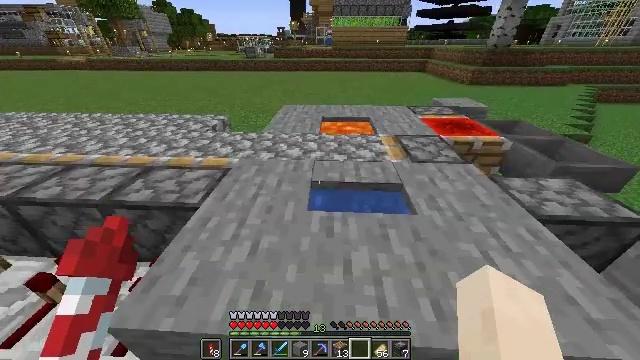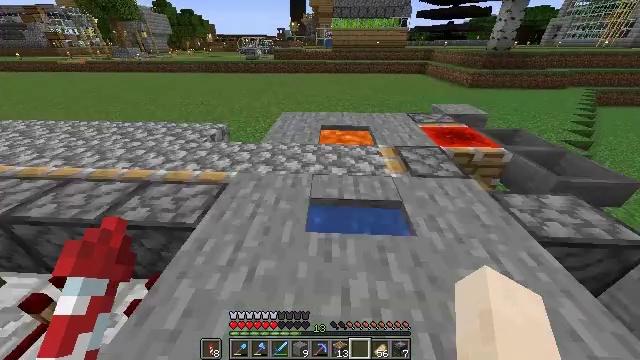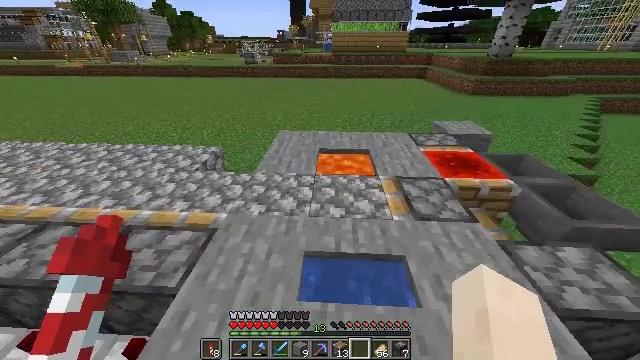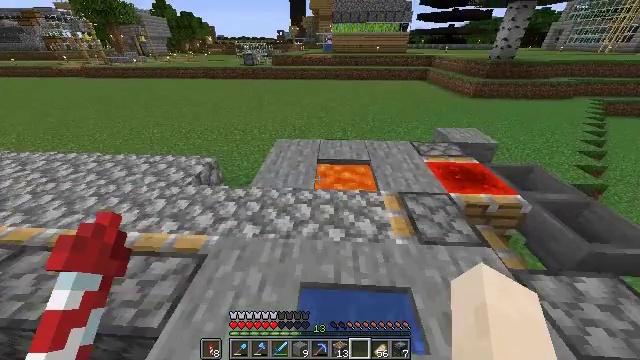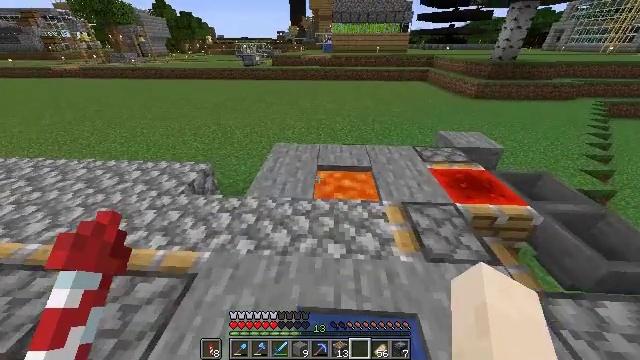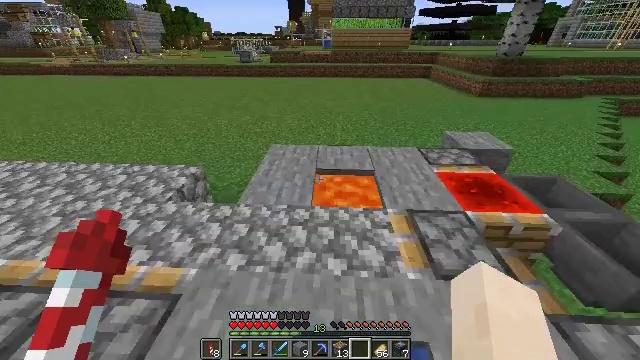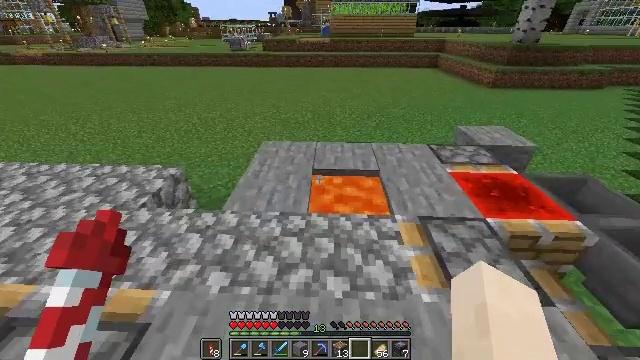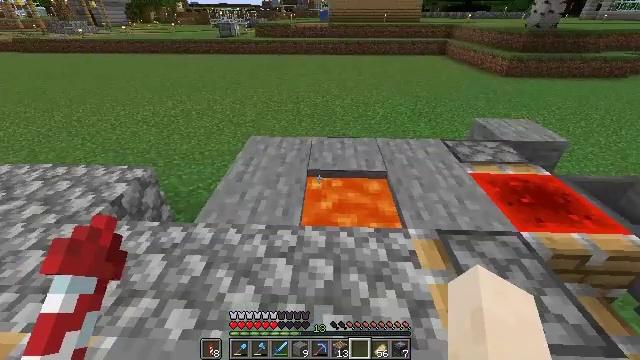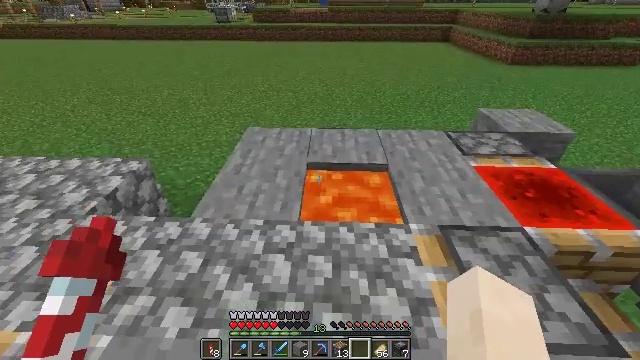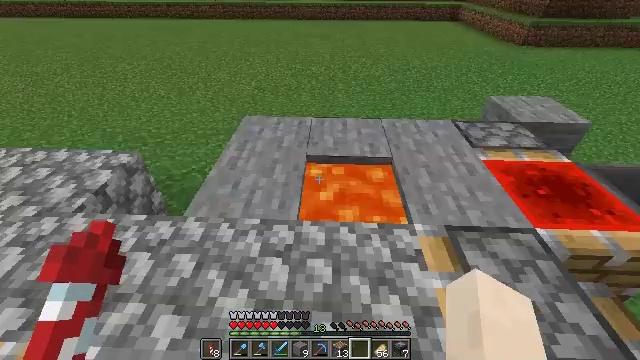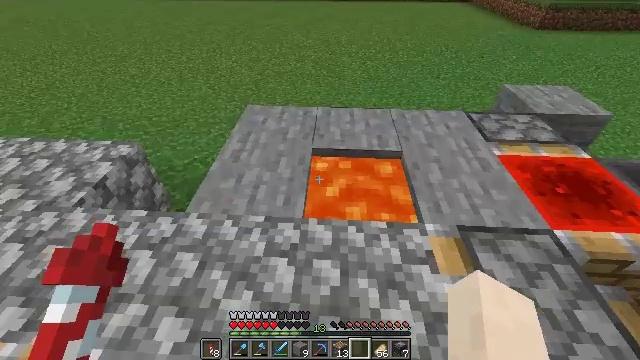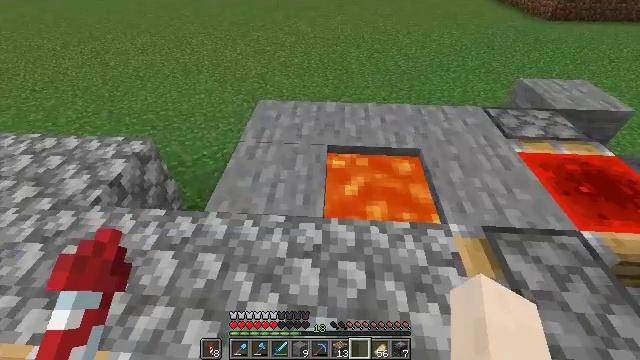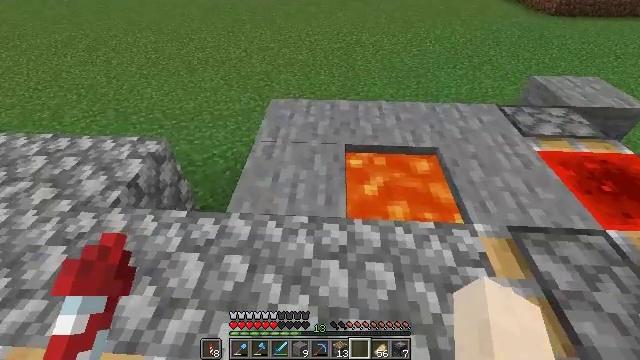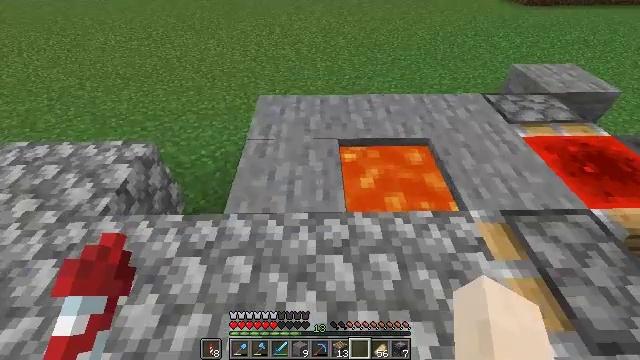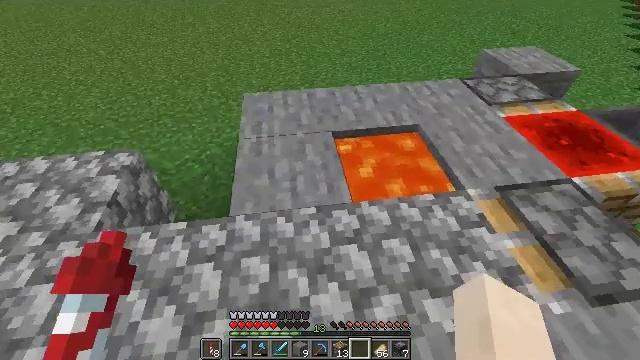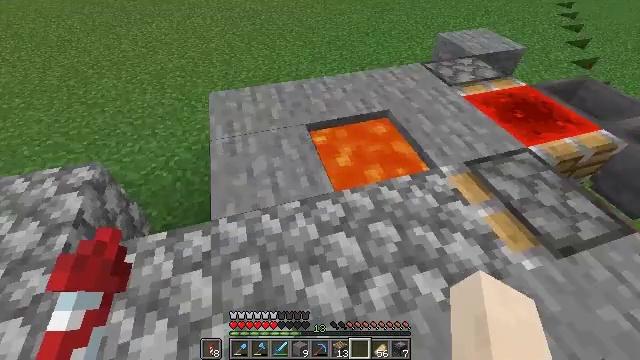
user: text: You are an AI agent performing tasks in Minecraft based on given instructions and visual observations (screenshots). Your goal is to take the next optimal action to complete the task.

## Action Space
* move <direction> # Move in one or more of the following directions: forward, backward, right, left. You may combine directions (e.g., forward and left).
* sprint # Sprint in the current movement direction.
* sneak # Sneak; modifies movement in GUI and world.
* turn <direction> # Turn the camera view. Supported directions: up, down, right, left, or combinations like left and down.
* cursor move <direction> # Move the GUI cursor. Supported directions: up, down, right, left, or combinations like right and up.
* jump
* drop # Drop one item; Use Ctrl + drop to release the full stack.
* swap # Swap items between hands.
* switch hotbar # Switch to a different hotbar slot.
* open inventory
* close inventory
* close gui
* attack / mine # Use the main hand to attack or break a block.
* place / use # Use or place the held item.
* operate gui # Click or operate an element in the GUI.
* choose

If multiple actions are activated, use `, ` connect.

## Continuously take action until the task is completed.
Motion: motion action
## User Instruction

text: Mine the redstone wire connected to mechanisms.
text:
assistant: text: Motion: move forward, jump
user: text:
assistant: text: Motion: move forward, jump
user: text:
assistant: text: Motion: move forward, jump
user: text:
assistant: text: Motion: no_op
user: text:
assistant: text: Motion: no_op
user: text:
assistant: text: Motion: no_op
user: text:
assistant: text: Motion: no_op
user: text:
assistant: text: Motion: turn down
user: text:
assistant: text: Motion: turn down
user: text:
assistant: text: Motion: move left, turn down
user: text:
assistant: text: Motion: move left, turn down
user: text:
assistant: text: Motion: move left
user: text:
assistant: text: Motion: move left, turn right and down
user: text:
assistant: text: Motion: turn right and down
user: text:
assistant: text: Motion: turn right and down
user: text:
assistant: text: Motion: turn right
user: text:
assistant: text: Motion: turn right
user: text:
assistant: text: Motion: turn right and up
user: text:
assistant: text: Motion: turn right and up
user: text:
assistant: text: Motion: turn up
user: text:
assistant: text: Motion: no_op
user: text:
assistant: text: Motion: no_op
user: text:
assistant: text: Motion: no_op
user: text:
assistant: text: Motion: no_op
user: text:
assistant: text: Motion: no_op
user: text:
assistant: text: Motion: no_op
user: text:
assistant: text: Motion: no_op
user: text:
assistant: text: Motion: no_op
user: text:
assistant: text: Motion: no_op
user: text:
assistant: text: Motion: no_op